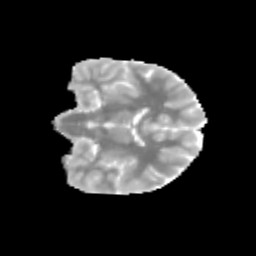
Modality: MD
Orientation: coronal
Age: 12
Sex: male
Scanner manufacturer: siemens
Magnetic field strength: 3 T
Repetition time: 3.8 s
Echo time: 0.07 s